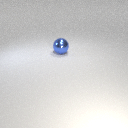
large blue metal sphere